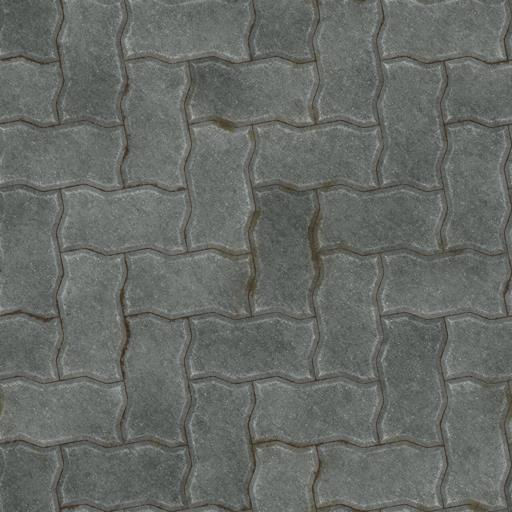
Tags: interlocking paved pavement paving stones